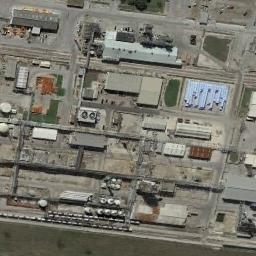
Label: industrial_area